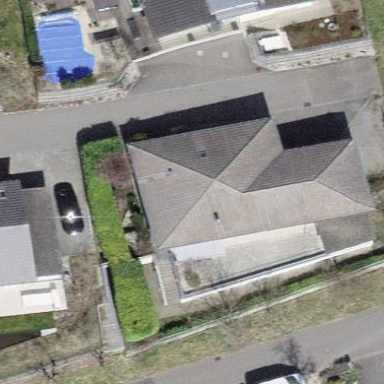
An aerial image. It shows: Simple and straightforward house.